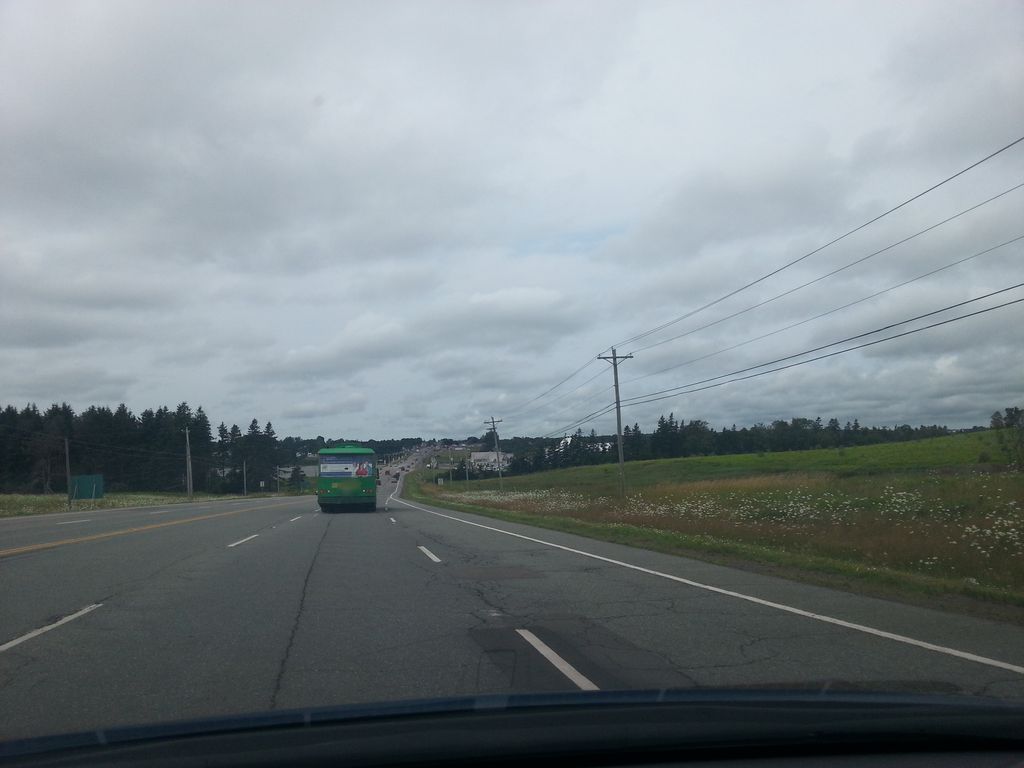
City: charlottetown